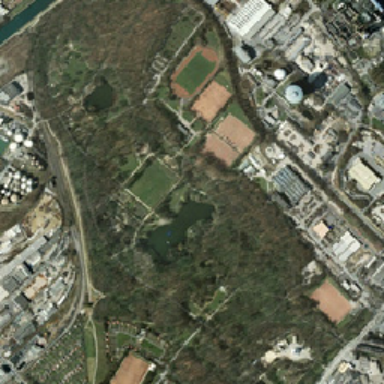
Many buildings have many green trees around the park .